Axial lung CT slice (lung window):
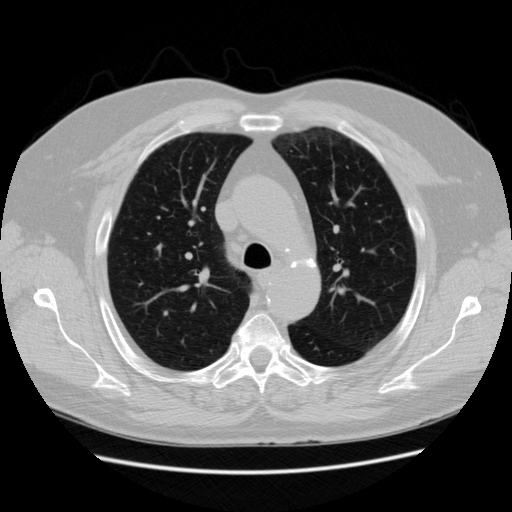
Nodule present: no